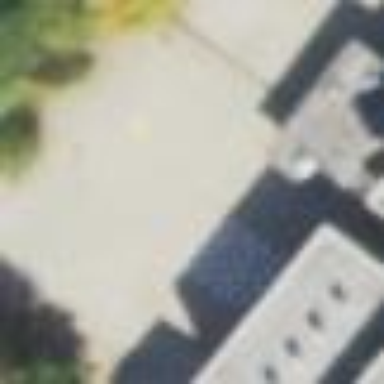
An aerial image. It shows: Schoolyard designated as leisure land.